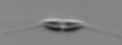
Label: Cylindrotheca